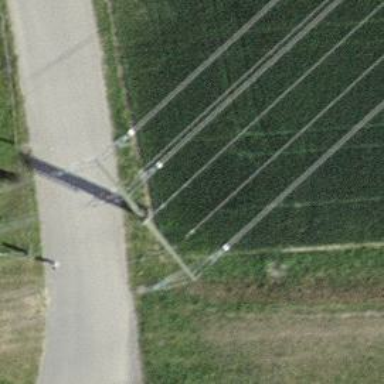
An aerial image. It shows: Power line in the image.